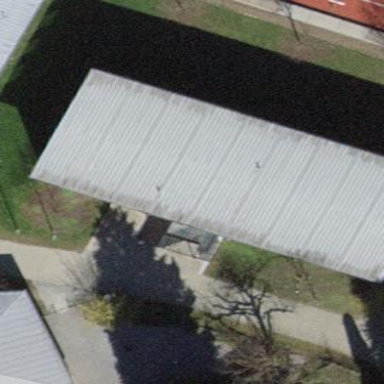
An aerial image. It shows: School building with flat roof.